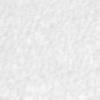
Label: no_change